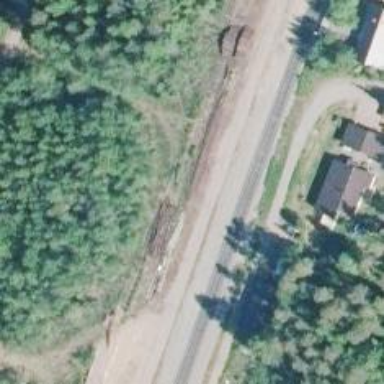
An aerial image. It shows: Wedge is used for the railway derail.